Interaction volume radius: 5 \u00c5
Interaction volume height: 35 \u00c5
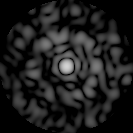
Disorder parameter: 0.826